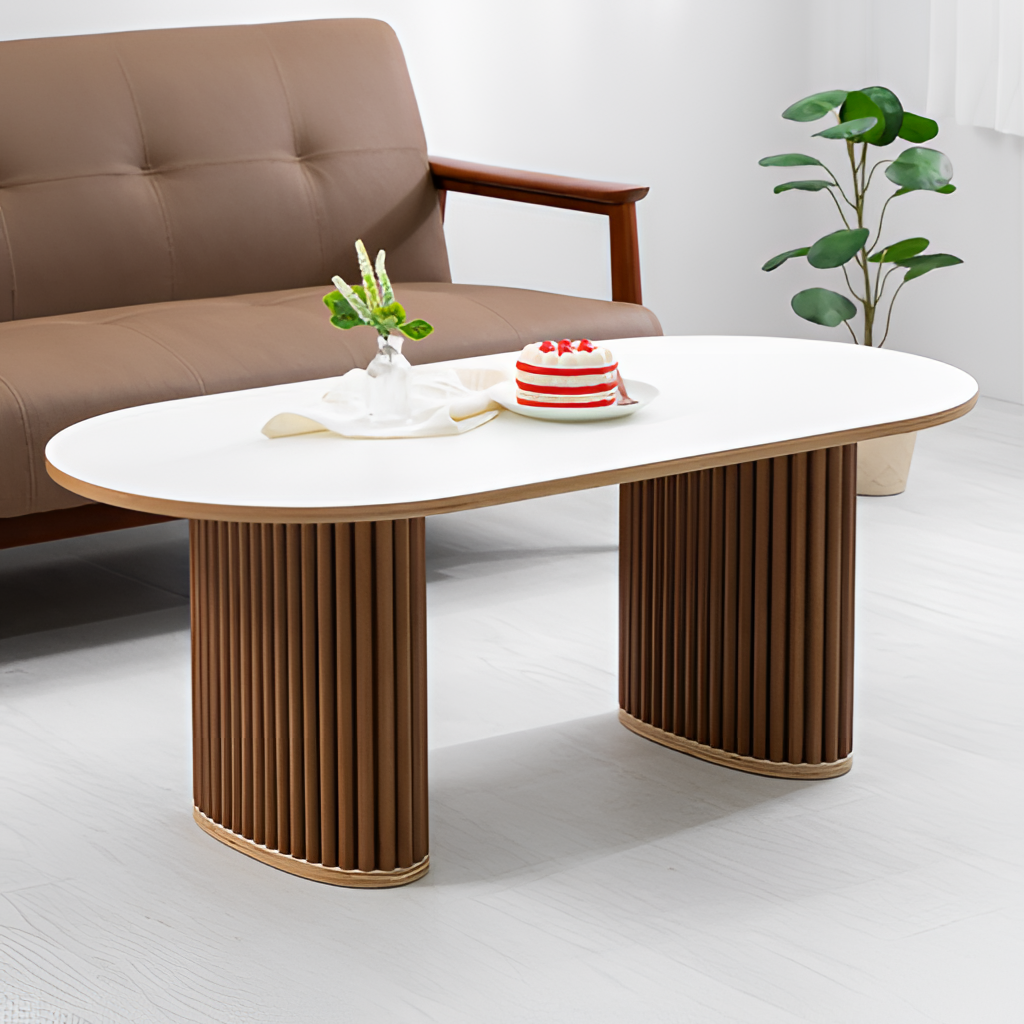
wood coffee table, living room, contemporary, paint wallpaper, with solid pattern, gray tile flooring, with large square pattern